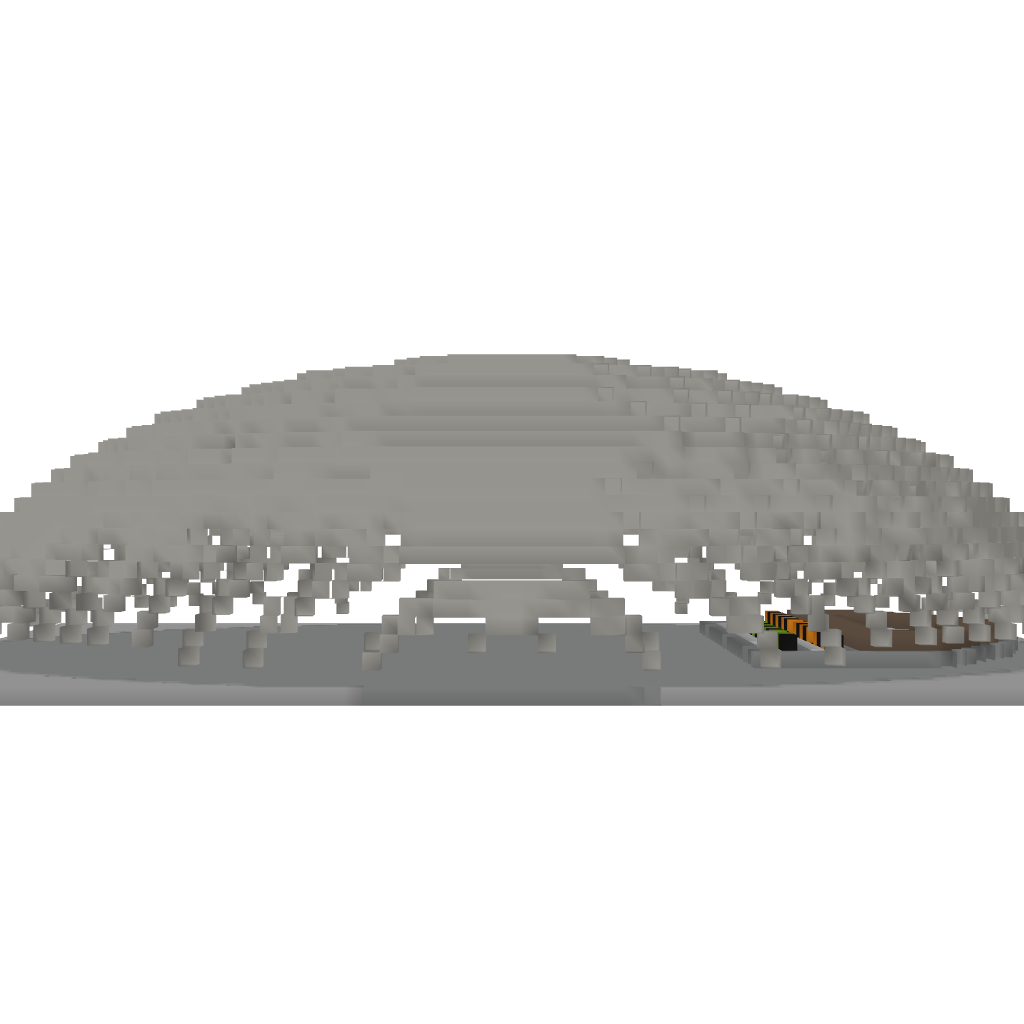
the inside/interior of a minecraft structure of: Elliptical BioSphere